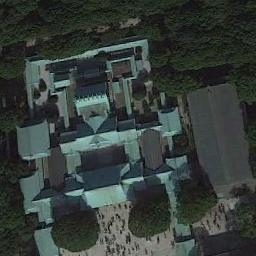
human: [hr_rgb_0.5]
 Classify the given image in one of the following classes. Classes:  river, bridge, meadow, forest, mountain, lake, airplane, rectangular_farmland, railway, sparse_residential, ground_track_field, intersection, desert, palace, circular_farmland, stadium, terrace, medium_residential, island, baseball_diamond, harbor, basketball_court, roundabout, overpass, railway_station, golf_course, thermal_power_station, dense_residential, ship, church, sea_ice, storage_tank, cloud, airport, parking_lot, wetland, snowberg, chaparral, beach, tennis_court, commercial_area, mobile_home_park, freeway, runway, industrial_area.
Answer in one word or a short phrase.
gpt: palace